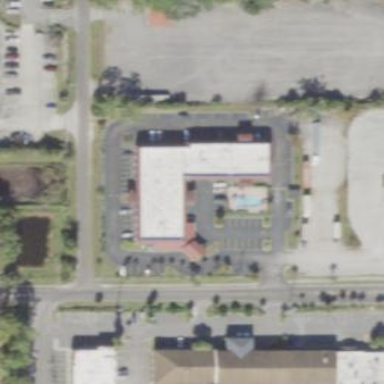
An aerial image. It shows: Motel building.